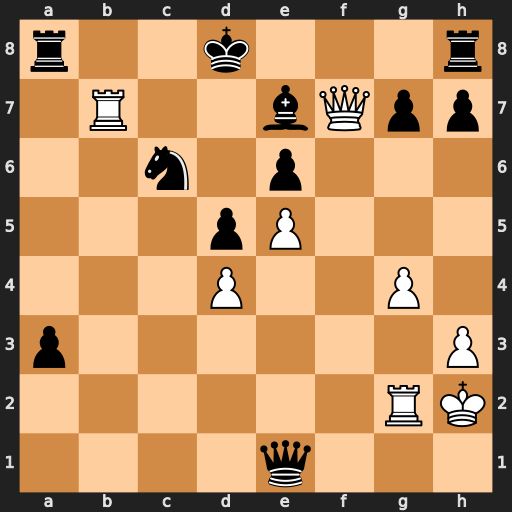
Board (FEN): r2k3r/1R2bQpp/2n1p3/3pP3/3P2P1/p6P/6RK/4q3
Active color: w
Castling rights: -
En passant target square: -
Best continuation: Qxe6 Ke8 Qxc6+